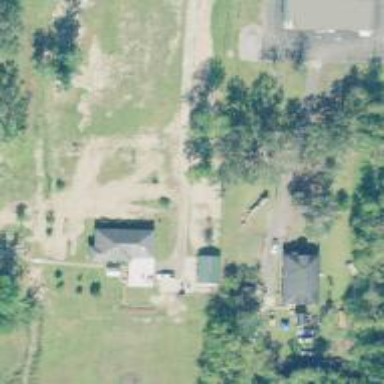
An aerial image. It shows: Driveway.